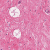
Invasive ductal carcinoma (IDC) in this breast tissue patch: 0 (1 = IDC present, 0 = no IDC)